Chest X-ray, AP view. Patient: 36 years old, sex F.
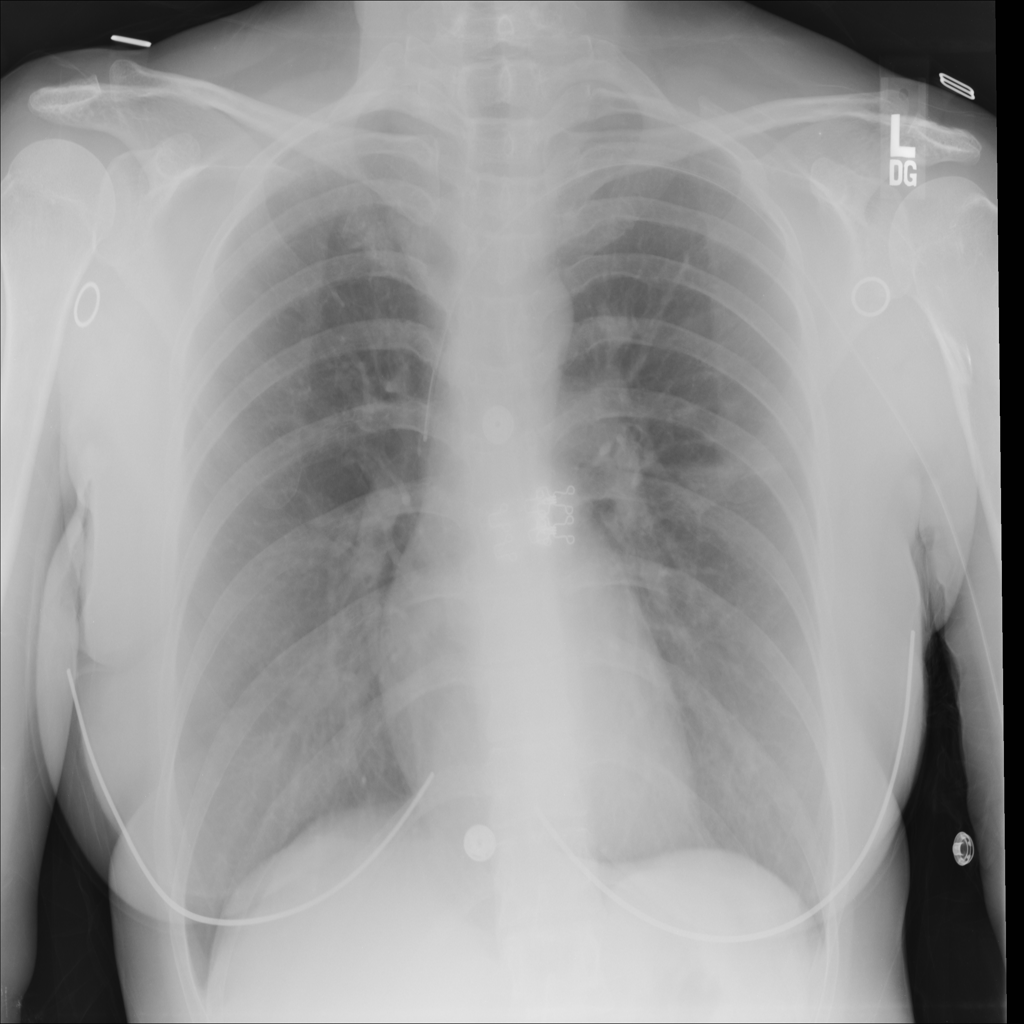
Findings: No Finding